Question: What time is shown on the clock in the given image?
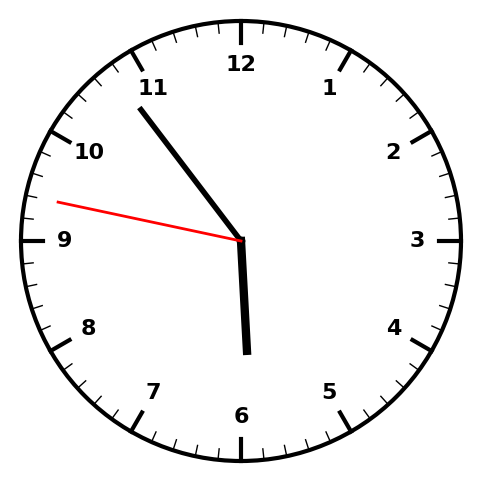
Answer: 05:53:47